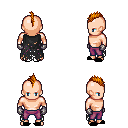
a pixel art fantasy rpg character, male body template, human, light skin, black tattered cape, magenta pants, dark blonde mohawk hairstyle, metal gloves, black slippers, four views (front, back, left, right), 2x2 character sprite sheet, small pixel art, hard edges, no anti-aliasing